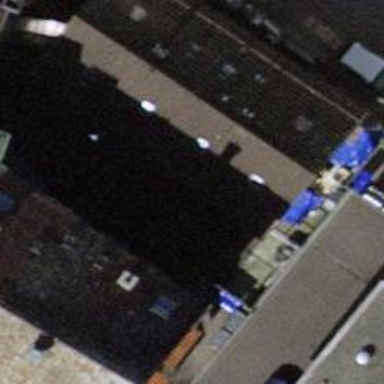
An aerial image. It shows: Gabled building.